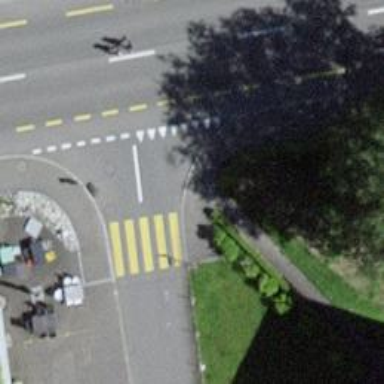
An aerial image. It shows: Marked crossing with zebra markings.